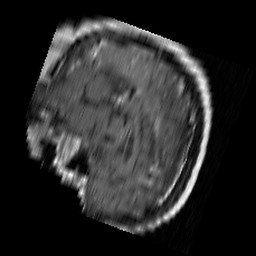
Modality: T1w
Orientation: sagittal
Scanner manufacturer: siemens
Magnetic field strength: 1.5 T
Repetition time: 0.605 s
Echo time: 0.012 s